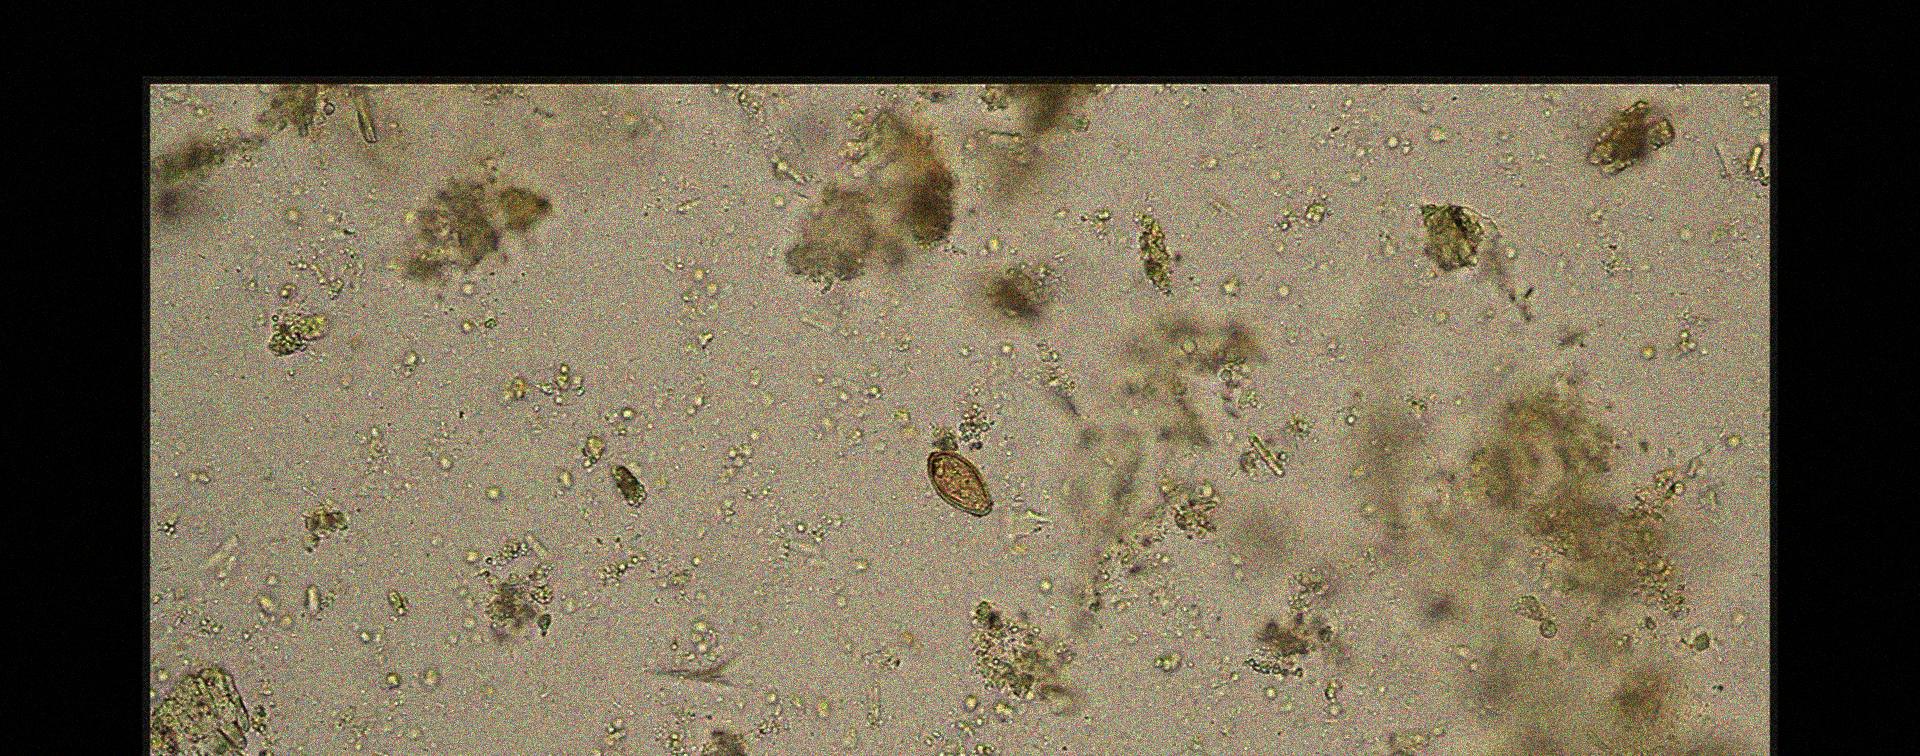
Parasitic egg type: Opisthorchis viverrine